Question: I'm trying to have a TouchableHighlight + View above this list of generated comments. I can't seem to bring the start of the comments closer up to where the TouchableHighlight ends (it ends right after the text, no padding/margin below).
Here's the relevant JSX:
'''
renderListView: function() {
return (
<View style={styles.container}>
<TouchableHighlight onPress={this.onSelect}>
<View style={styles.header}>
<Text style={styles.text}>
Visit Site
</Text>
</View>
</TouchableHighlight>
<ListView
dataSource={this.state.dataSource}
renderRow={this.renderCommentCell}
style={styles.commentListView} />
</View>
)
},
'''
And here's my styles.js:
'''
container: {
flex: 1,
marginTop: 65,
backgroundColor: '#FFFFFD',
flexDirection: 'column',
},
commentListView:{
margin: 0,
marginTop: 10,
marginRight: 15,
padding: 0,
backgroundColor: '#FFFFFD',
},
centering: {
alignItems: 'center',
justifyContent: 'center',
height: 80
},
header: {
alignItems: 'center',
flexDirection: 'row',
flex: 1
},
loadingText: {
fontSize: 75,
textAlign: 'center',
marginTop: 75,
marginBottom: 10,
marginRight: 10,
color: '#D6573D'
},
text: {
textAlign: 'center',
flexDirection: 'row',
justifyContent: 'center',
alignSelf: 'stretch',
fontSize: 40,
flex: 1
}
'''
Additionally, here's a screenshot of what I'm seeing:

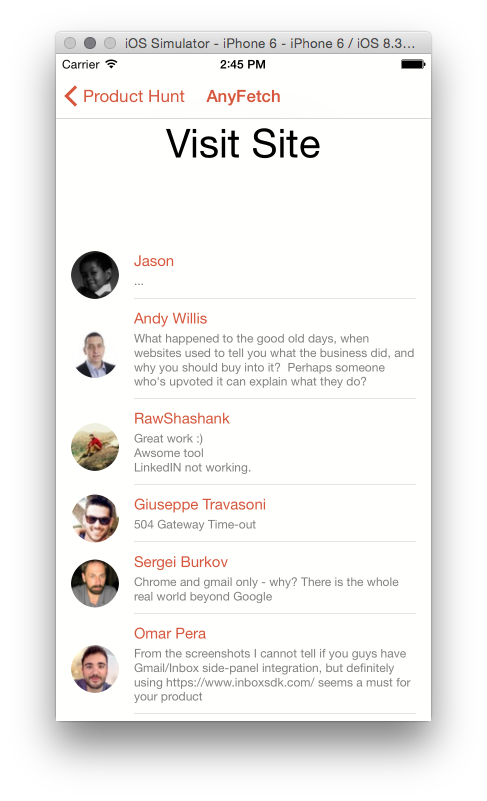
Answer: Add 'automaticallyAdjustContentInsets={false}' to your 'ListView'